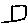
Label: square